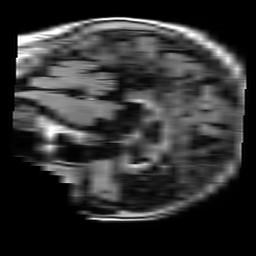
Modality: FLAIR
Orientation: sagittal
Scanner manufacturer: philips
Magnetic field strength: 1.5 T
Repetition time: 10 s
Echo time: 0.11 s